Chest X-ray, PA view. Patient: 52 years old, sex F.
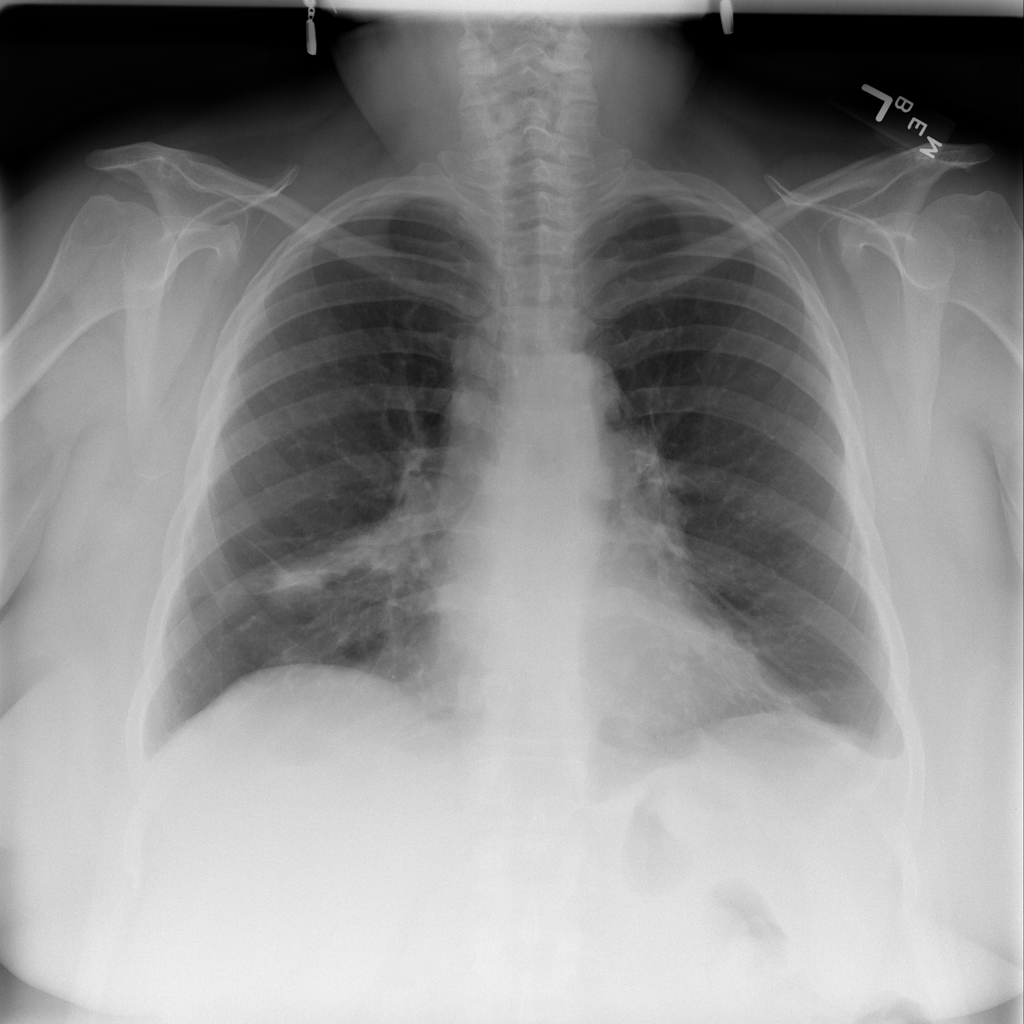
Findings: Atelectasis, Pleural_Thickening